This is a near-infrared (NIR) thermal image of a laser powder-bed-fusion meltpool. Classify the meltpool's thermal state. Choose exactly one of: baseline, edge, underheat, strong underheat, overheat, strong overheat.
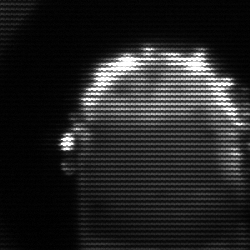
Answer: baseline